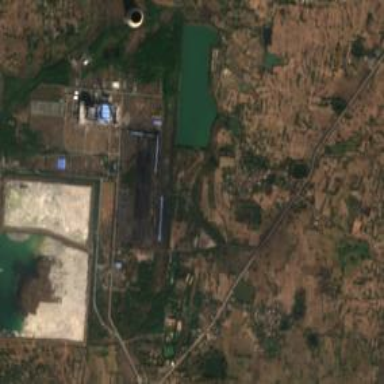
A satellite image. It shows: Industrial area with coal power plant.